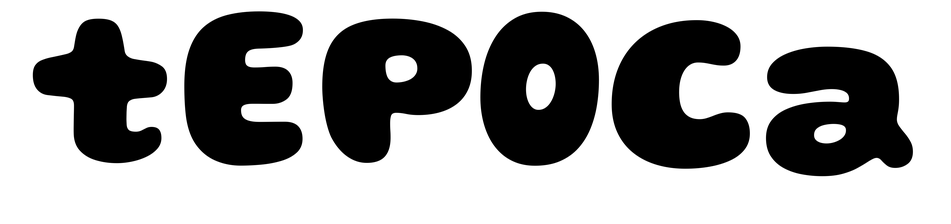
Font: Gluten_ExtraBold